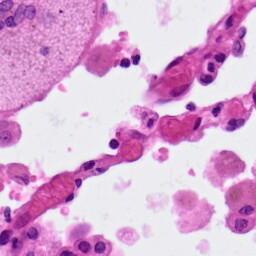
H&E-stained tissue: Lung